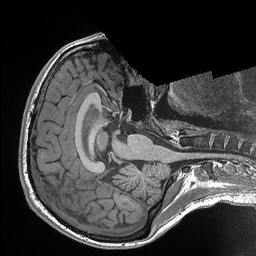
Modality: T1w
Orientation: axial
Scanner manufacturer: siemens
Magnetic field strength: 3 T
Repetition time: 2.3 s
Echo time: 0.00298 s